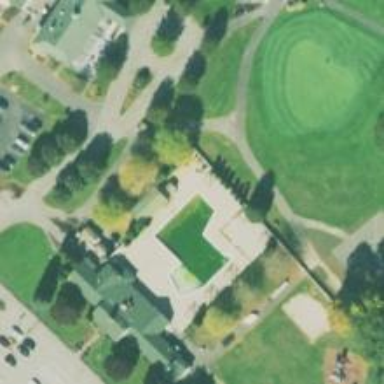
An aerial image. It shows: Path for both road and golf.